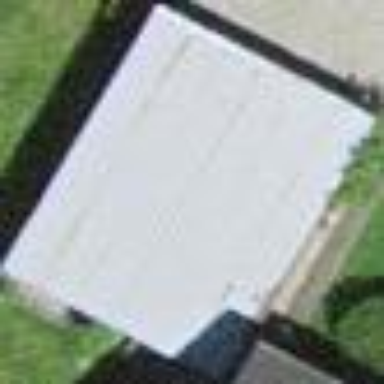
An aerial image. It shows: Garage.